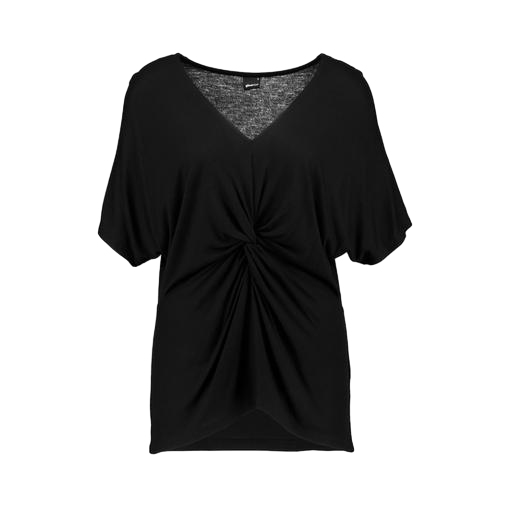
black twist t-shirt, black twisty t-shirt, black jersey front twist t-shirt, white background